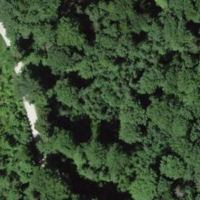
EUNIS habitat code: 43
Species observed at this site:
Lythrum salicaria
Epilobium hirsutum